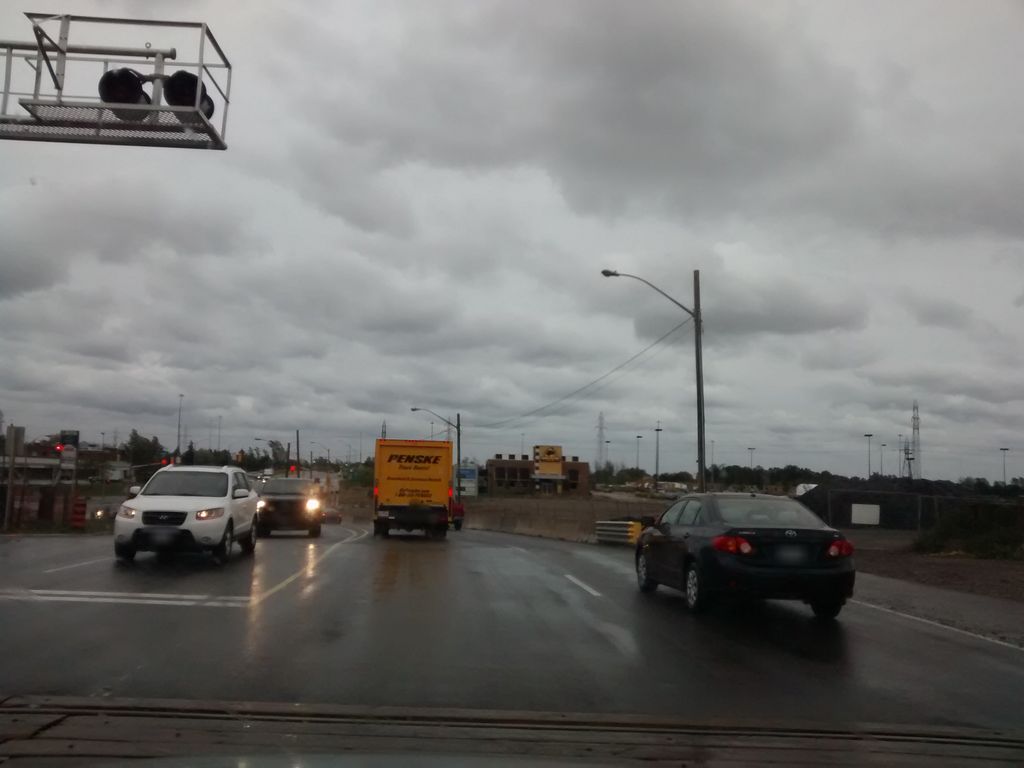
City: hamilton